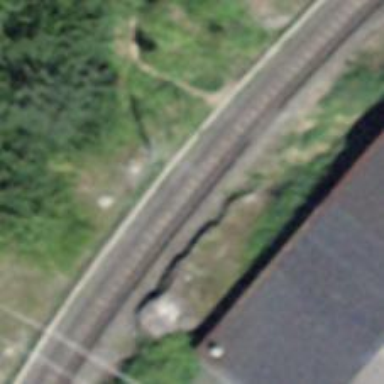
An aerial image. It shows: Narrow gauge railway track with one line. The track is electrified with contact line.